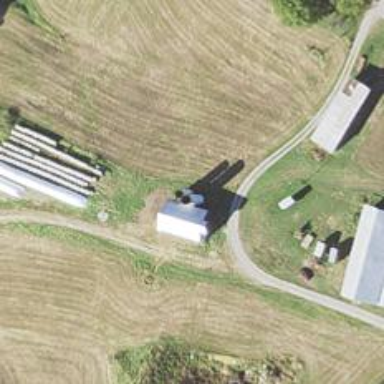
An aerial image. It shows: Silo.